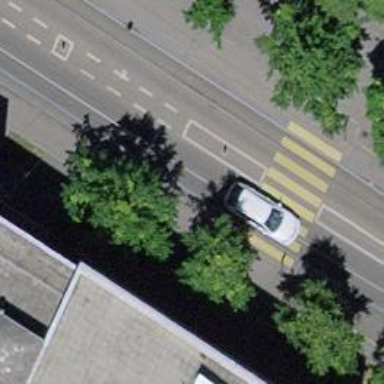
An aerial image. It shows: Tram stop with public transport stop position.